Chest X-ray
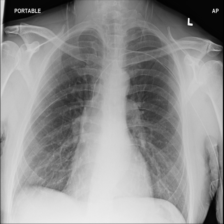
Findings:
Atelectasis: negative
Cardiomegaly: negative
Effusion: negative
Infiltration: negative
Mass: negative
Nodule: negative
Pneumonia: negative
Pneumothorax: negative
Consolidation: negative
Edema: negative
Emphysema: negative
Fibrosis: negative
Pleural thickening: negative
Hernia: negative